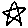
Label: star